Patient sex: F
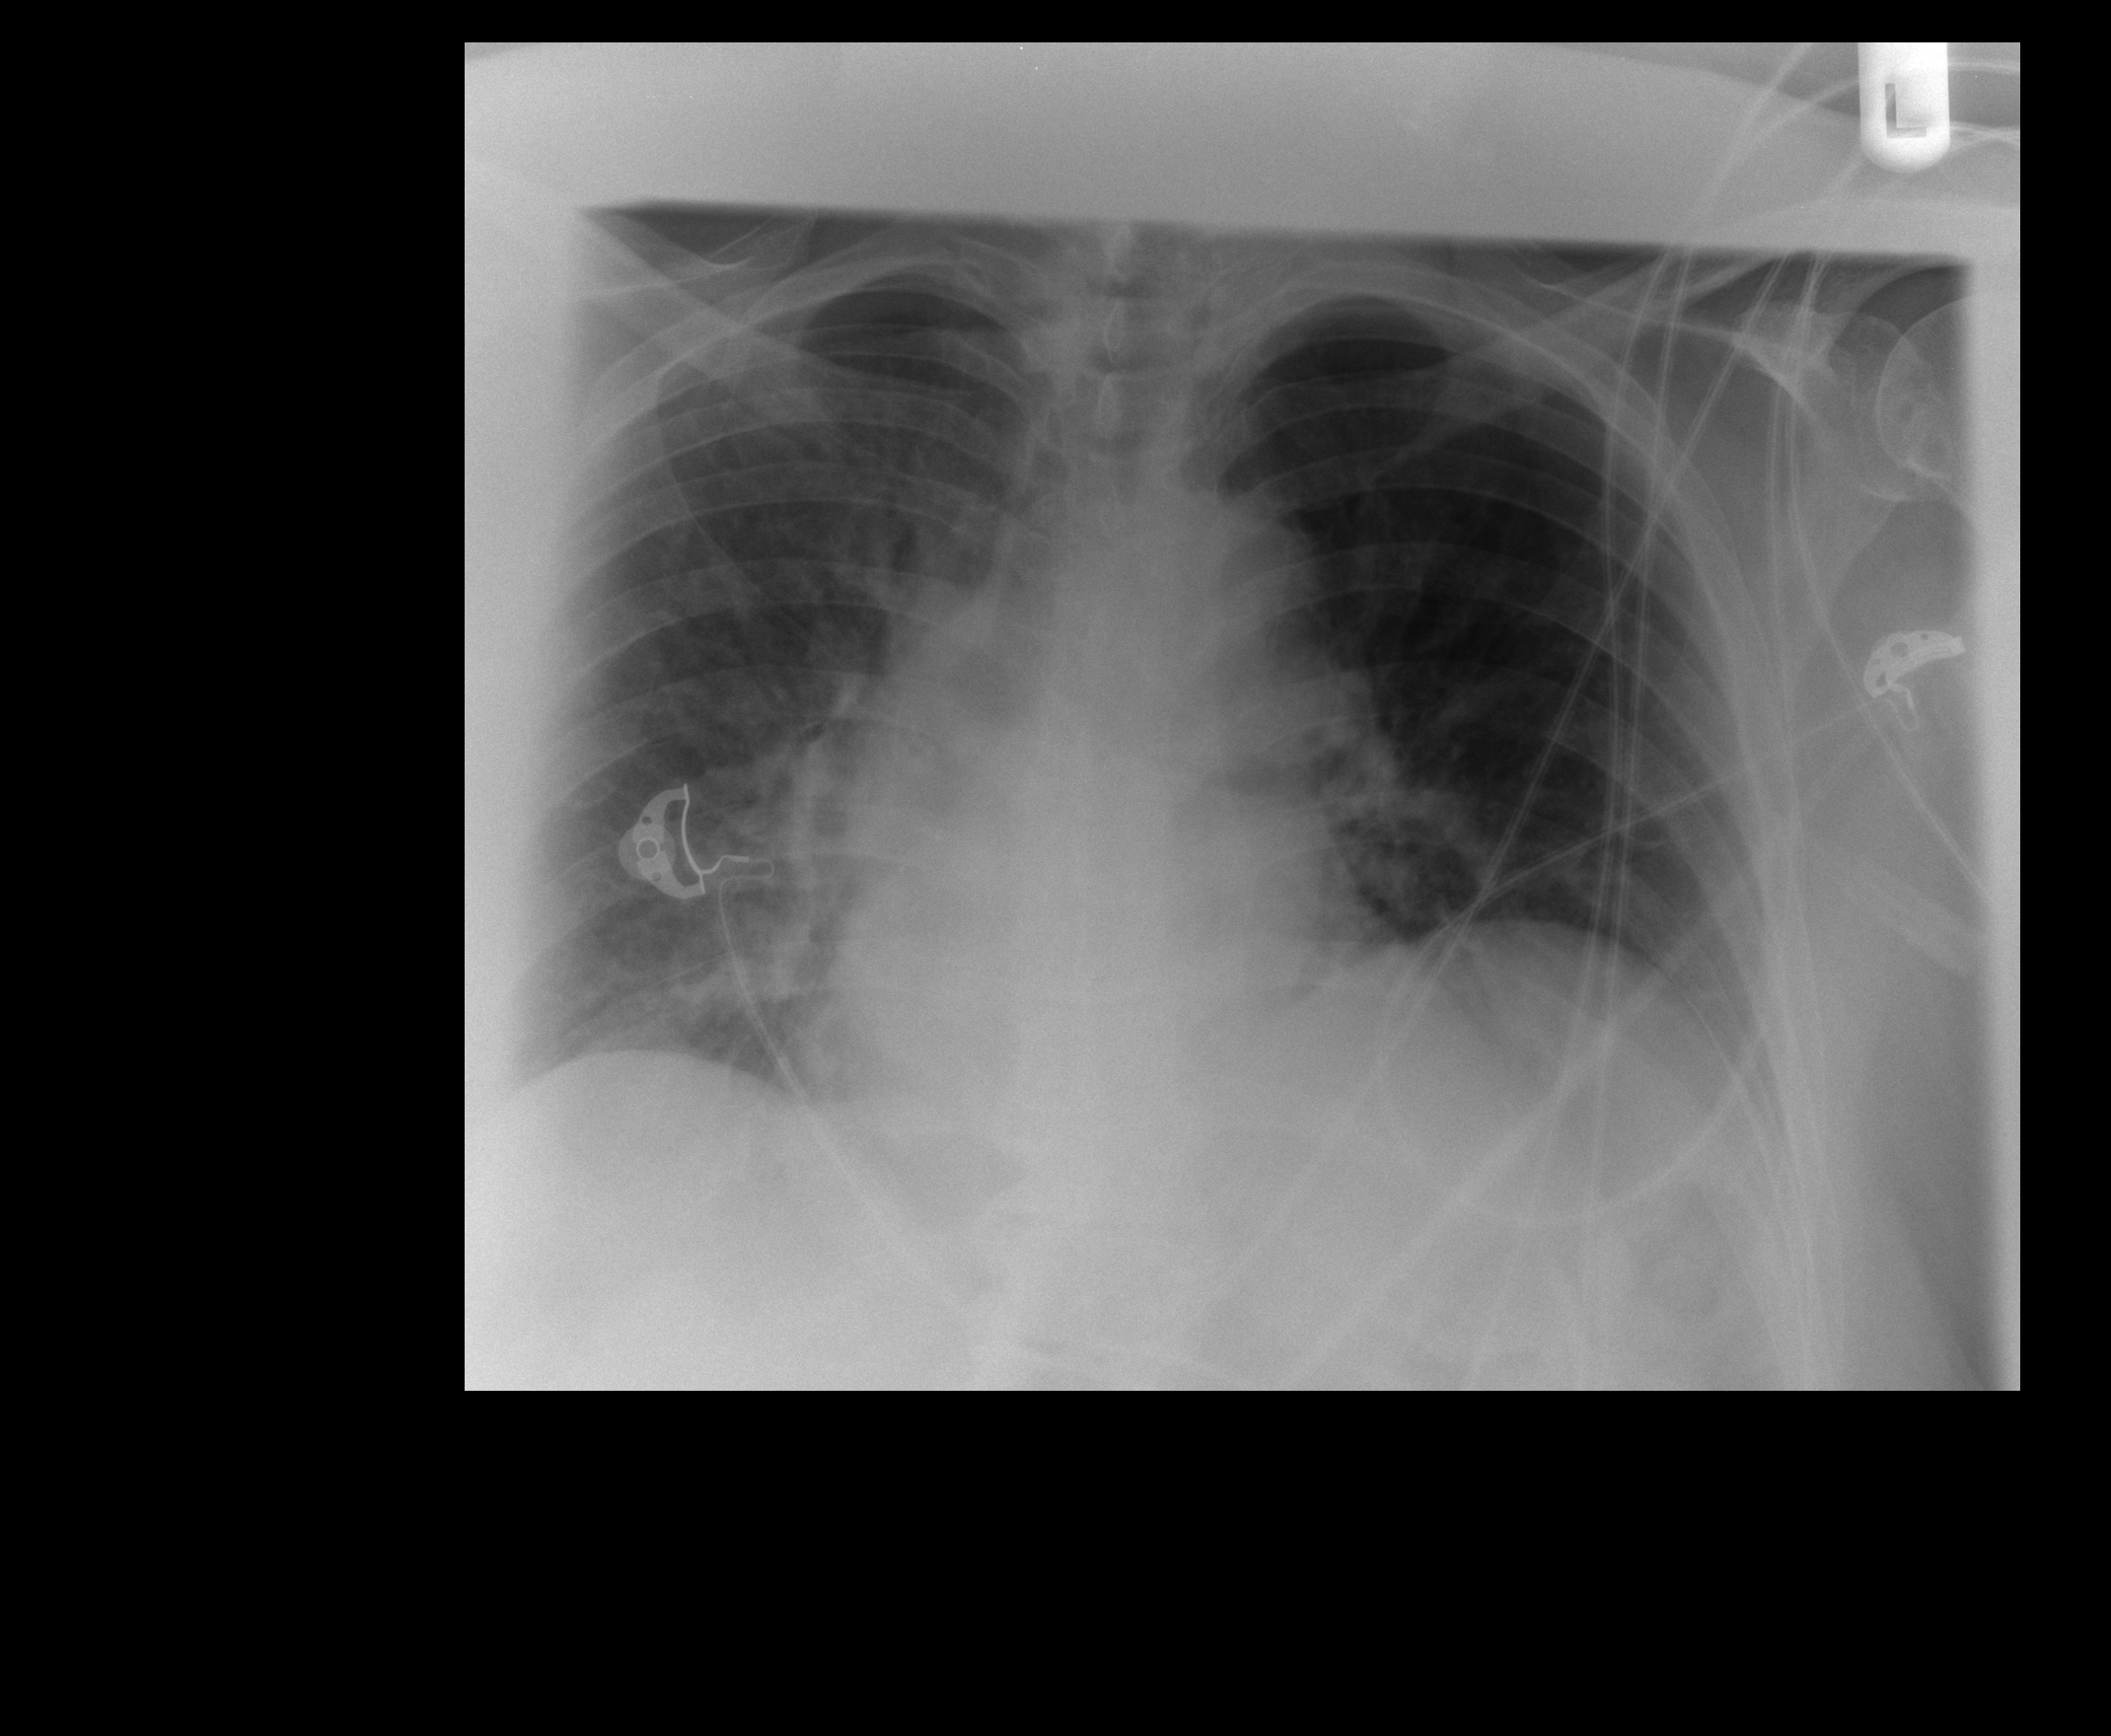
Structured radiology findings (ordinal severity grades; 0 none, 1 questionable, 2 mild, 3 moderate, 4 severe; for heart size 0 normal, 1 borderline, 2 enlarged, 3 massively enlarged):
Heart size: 0
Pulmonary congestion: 2
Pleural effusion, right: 0
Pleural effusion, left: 0
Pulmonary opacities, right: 1
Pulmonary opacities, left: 0
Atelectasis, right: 1
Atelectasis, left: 0